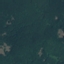
Land use / land cover: Forest